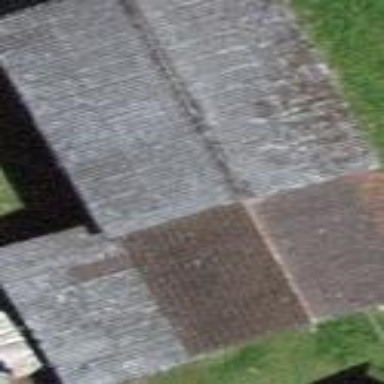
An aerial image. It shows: Rural barn.